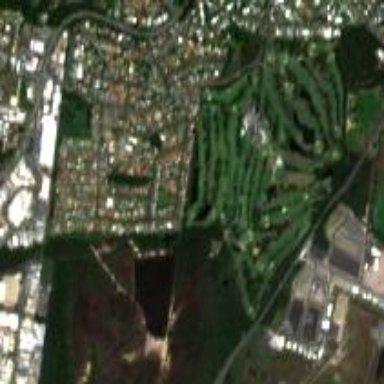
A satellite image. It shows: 27-hole golf course nestled within leisure land.